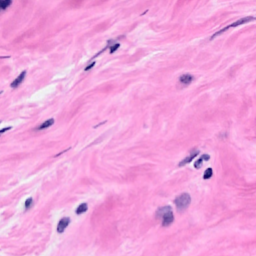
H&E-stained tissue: Breast